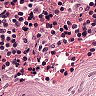
Metastatic tissue present: no